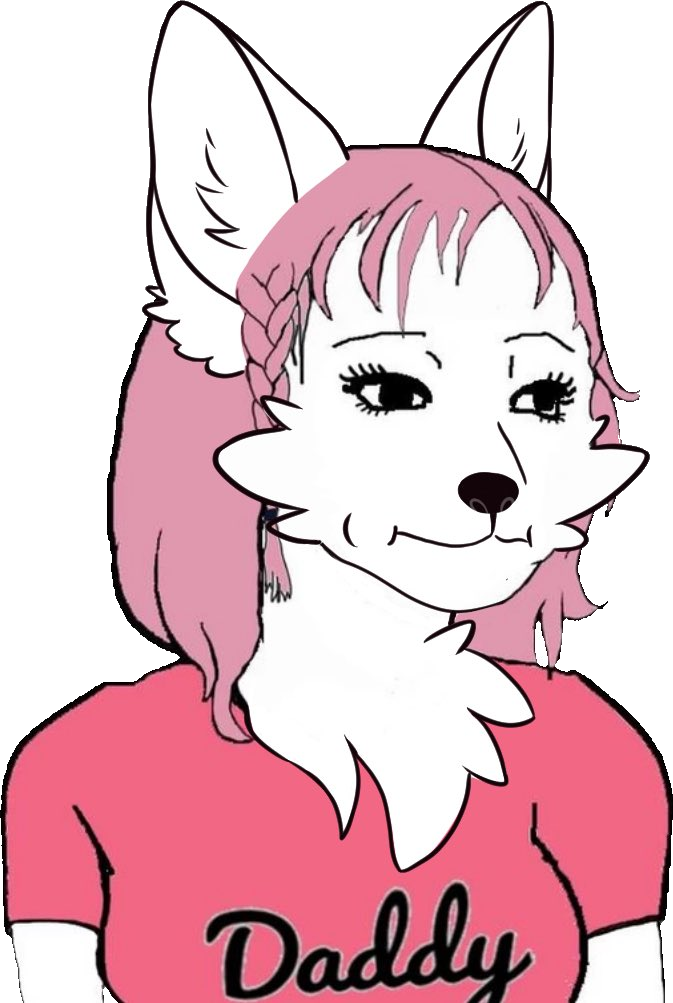
Label: 5_Daddys_Girl